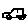
Label: car